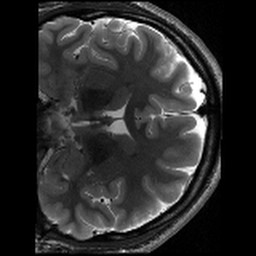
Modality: T2w
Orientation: coronal
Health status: healthy
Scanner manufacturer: siemens
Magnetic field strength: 3 T
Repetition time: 8.02 s
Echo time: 0.08 s